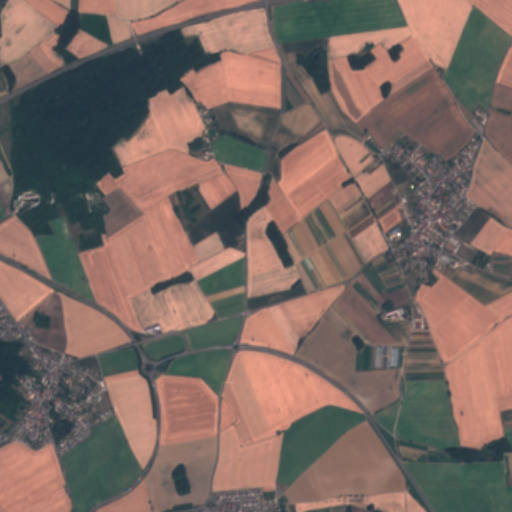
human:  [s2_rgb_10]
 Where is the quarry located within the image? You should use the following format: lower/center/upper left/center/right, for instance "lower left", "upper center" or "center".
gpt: The quarry is located in the upper left of the image.
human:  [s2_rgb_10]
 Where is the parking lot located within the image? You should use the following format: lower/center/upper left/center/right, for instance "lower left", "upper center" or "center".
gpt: There is no parking lot in the image.